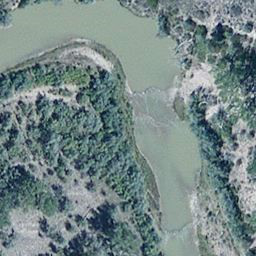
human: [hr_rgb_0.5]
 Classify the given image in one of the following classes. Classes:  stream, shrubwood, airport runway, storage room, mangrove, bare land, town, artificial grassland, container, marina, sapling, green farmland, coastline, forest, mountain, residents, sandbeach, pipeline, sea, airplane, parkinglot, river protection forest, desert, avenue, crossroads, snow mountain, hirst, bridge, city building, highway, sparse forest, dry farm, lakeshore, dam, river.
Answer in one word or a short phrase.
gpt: river